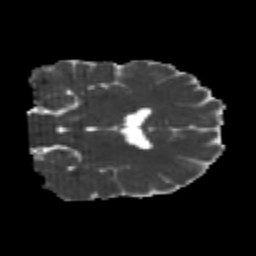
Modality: MD
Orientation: coronal
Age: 24
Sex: male
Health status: healthy
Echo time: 0.074 s